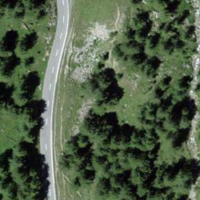
EUNIS habitat code: 31
Species observed at this site:
Aster alpinus
Saxifraga paniculata